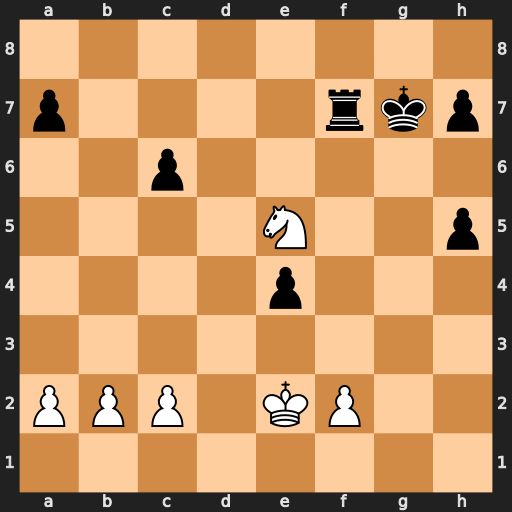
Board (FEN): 8/p4rkp/2p5/4N2p/4p3/8/PPP1KP2/8
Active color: w
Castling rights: -
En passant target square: -
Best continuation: Nxf7 Kxf7 Ke3 Ke6 Kxe4